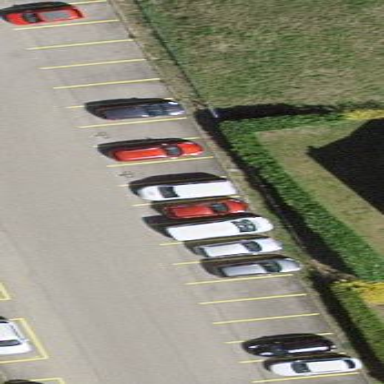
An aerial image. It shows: Parking lane.